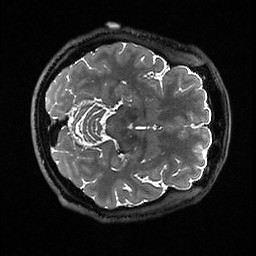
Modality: T2w
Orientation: axial
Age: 37
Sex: male
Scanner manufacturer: ge
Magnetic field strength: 3 T
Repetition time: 3.202 s
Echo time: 0.06696 s